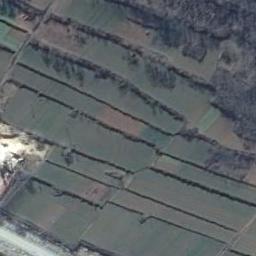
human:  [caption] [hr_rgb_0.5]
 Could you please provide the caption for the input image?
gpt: A large layer of brown and green mixed terraces .

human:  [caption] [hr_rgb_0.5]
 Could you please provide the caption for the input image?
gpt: Half of the terraces are green and the other half are earthy yellow .

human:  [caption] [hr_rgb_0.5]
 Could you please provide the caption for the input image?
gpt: The green terrace is next to some trees .

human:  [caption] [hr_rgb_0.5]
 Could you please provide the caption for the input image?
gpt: There are many green plants on the terrace .

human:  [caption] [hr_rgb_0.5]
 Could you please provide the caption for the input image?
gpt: There are many green terraces arranged neatly .